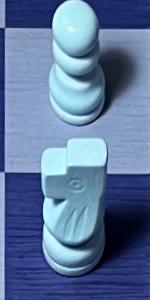
Label: Knight_White